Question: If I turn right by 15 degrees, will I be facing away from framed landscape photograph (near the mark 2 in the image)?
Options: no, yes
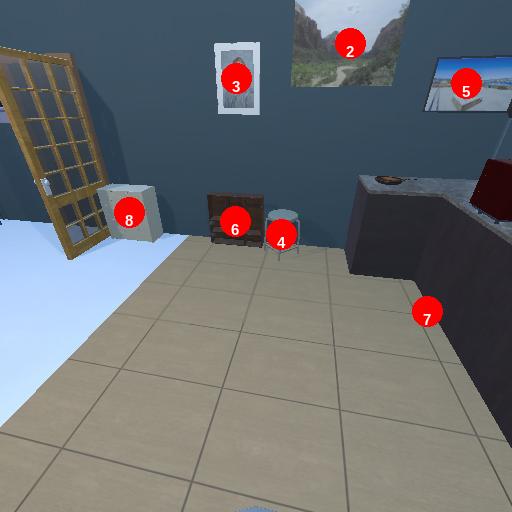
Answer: no